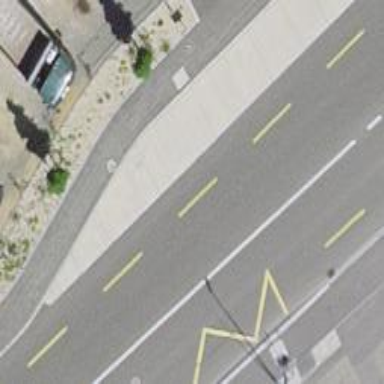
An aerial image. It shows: Bus stop equipped with public transport stop position.